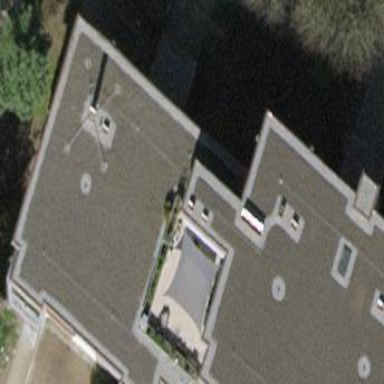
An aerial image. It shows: Image showing building with apartments.